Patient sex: F
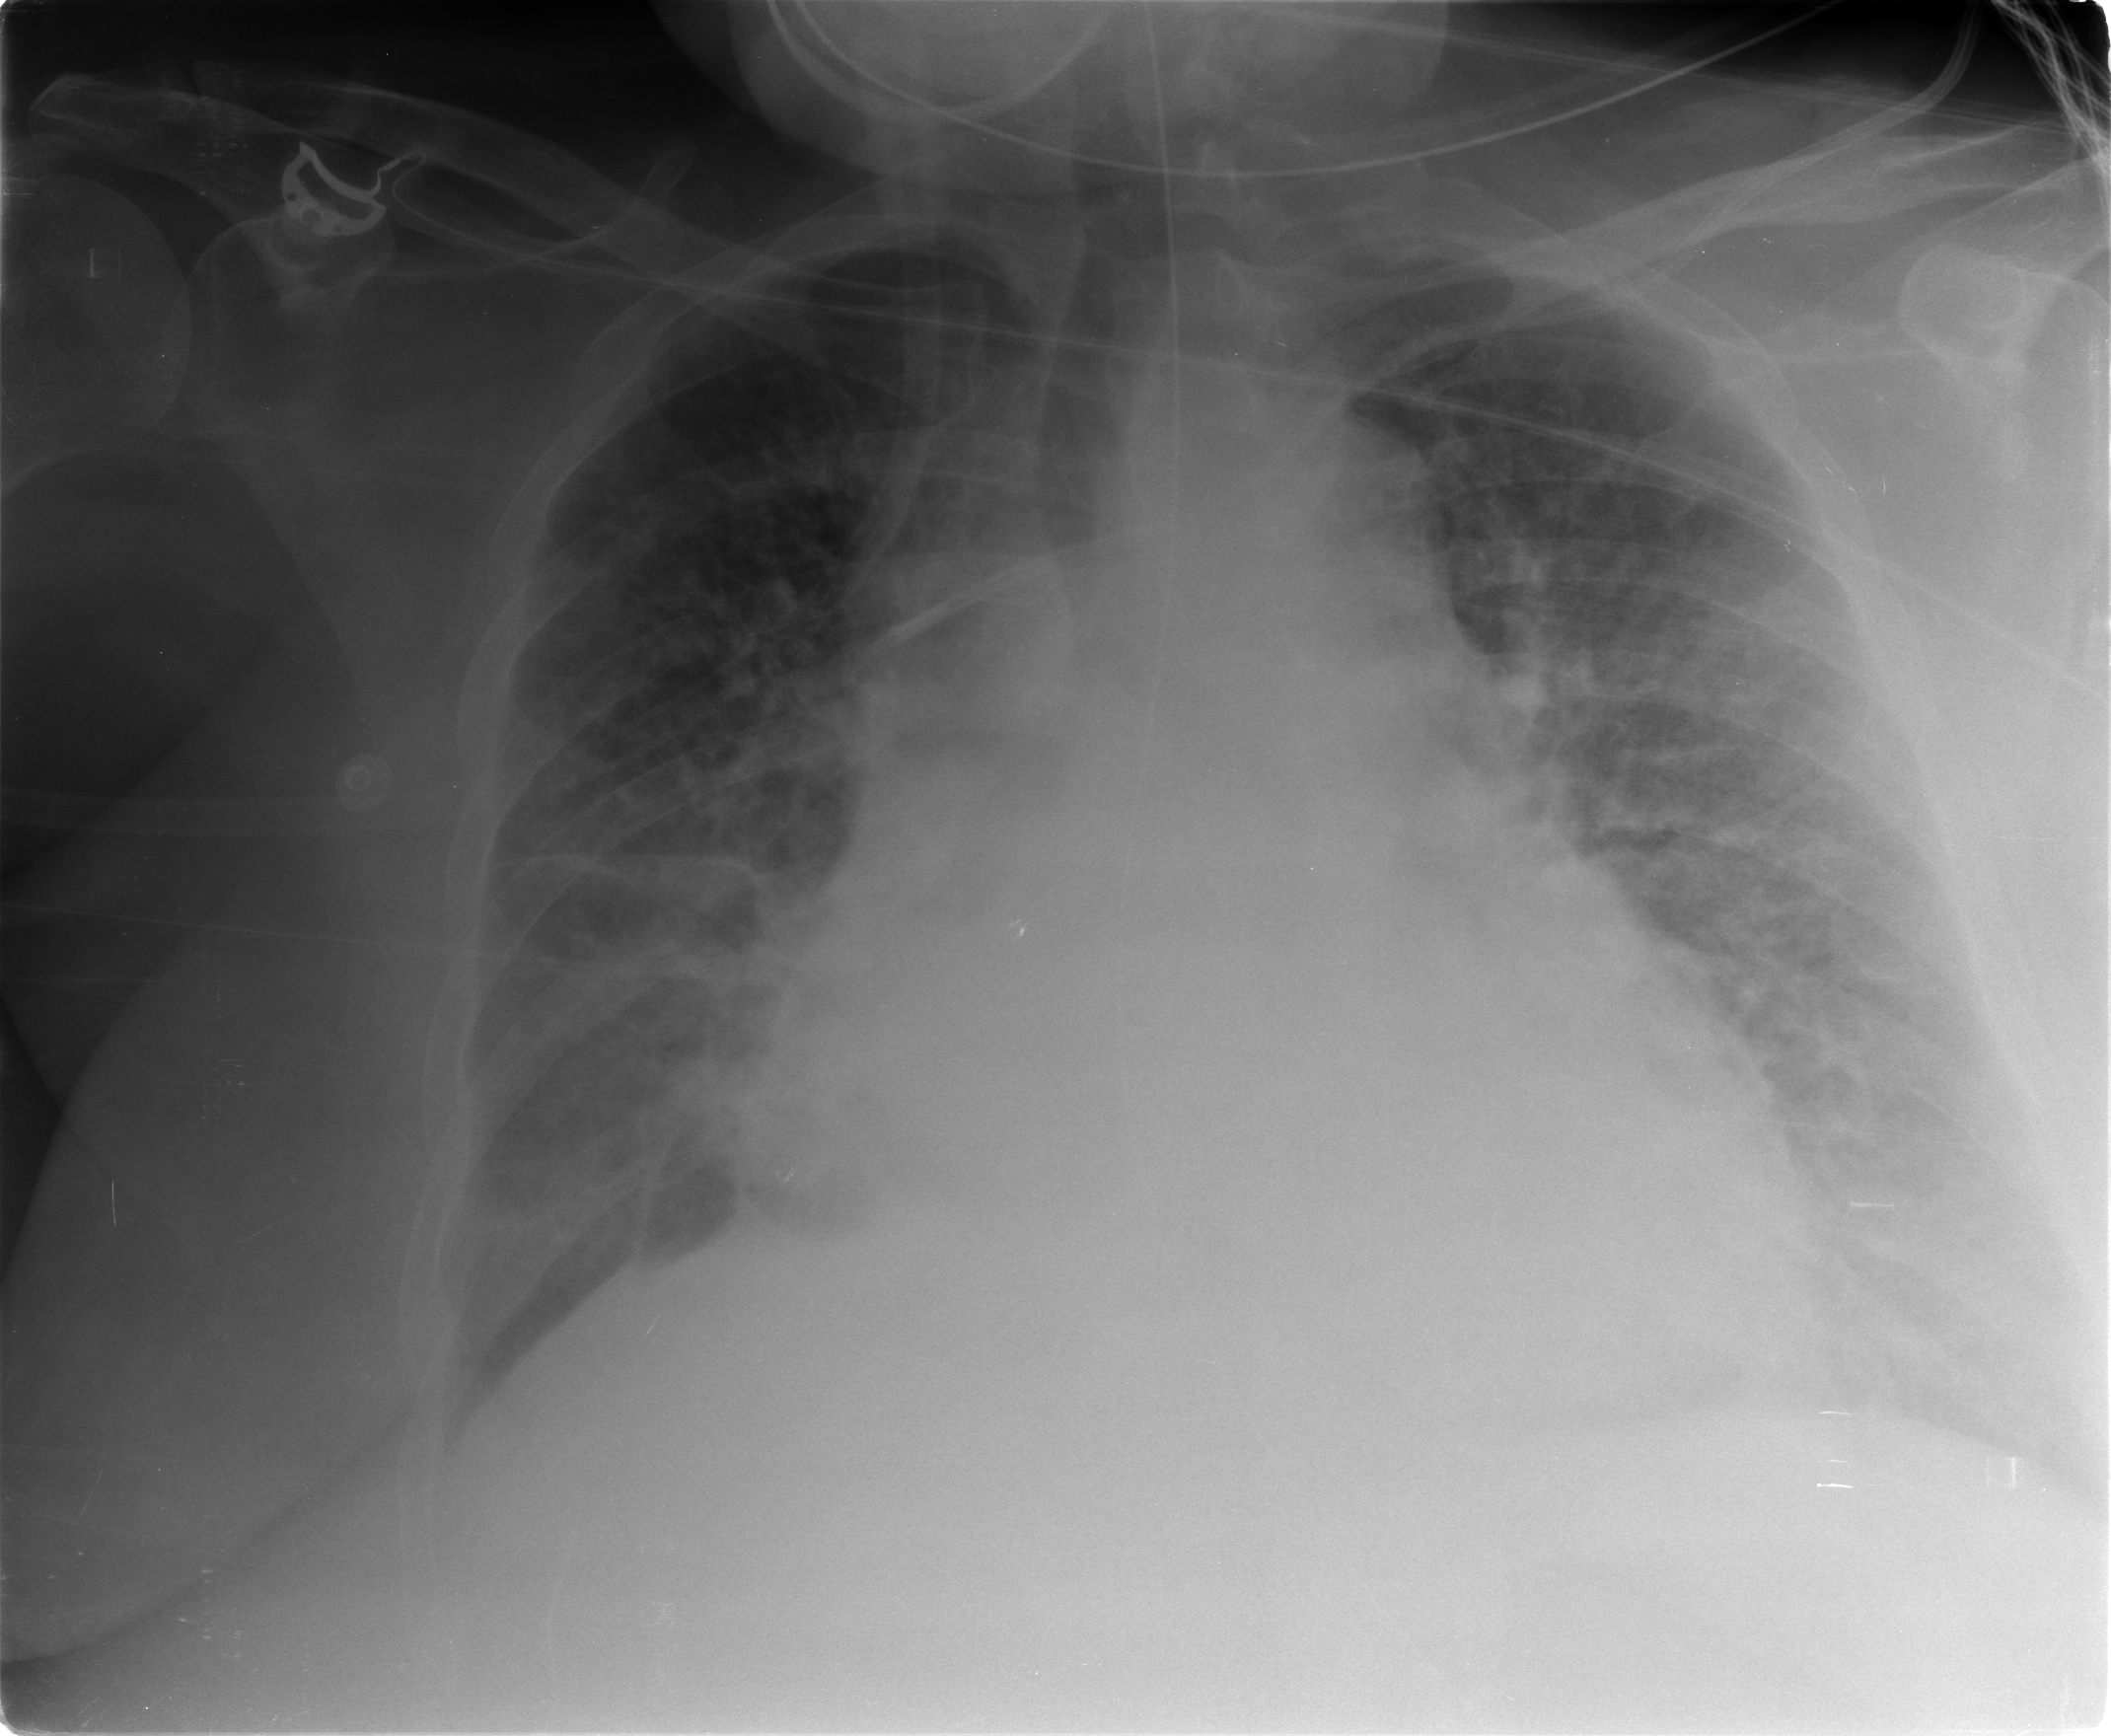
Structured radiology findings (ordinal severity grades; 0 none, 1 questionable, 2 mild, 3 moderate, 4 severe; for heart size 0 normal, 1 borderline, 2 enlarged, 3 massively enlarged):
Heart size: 2
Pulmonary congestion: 4
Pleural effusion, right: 1
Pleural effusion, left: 2
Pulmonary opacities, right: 3
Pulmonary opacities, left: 3
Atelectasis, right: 2
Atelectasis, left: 3